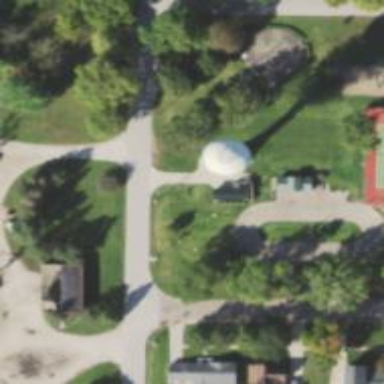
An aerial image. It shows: Water tower that is man-made.